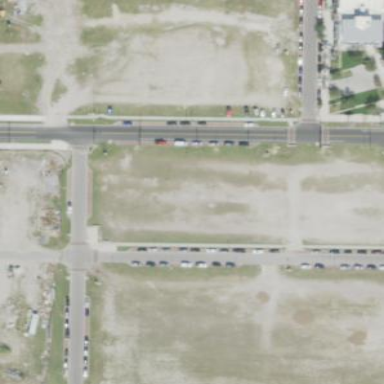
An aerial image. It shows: Parking area with unpaved surface.